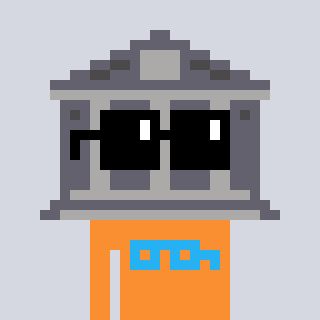
a pixel art character with square black sunglasses, a bank-shaped head and a orange-colored body on a cool background